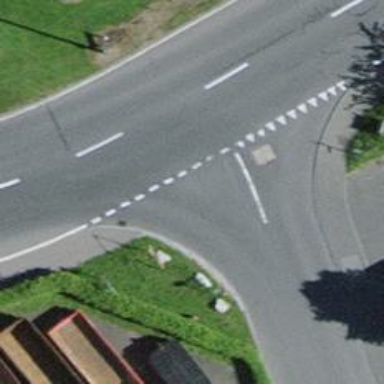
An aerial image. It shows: Road with "give way" sign.